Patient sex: M
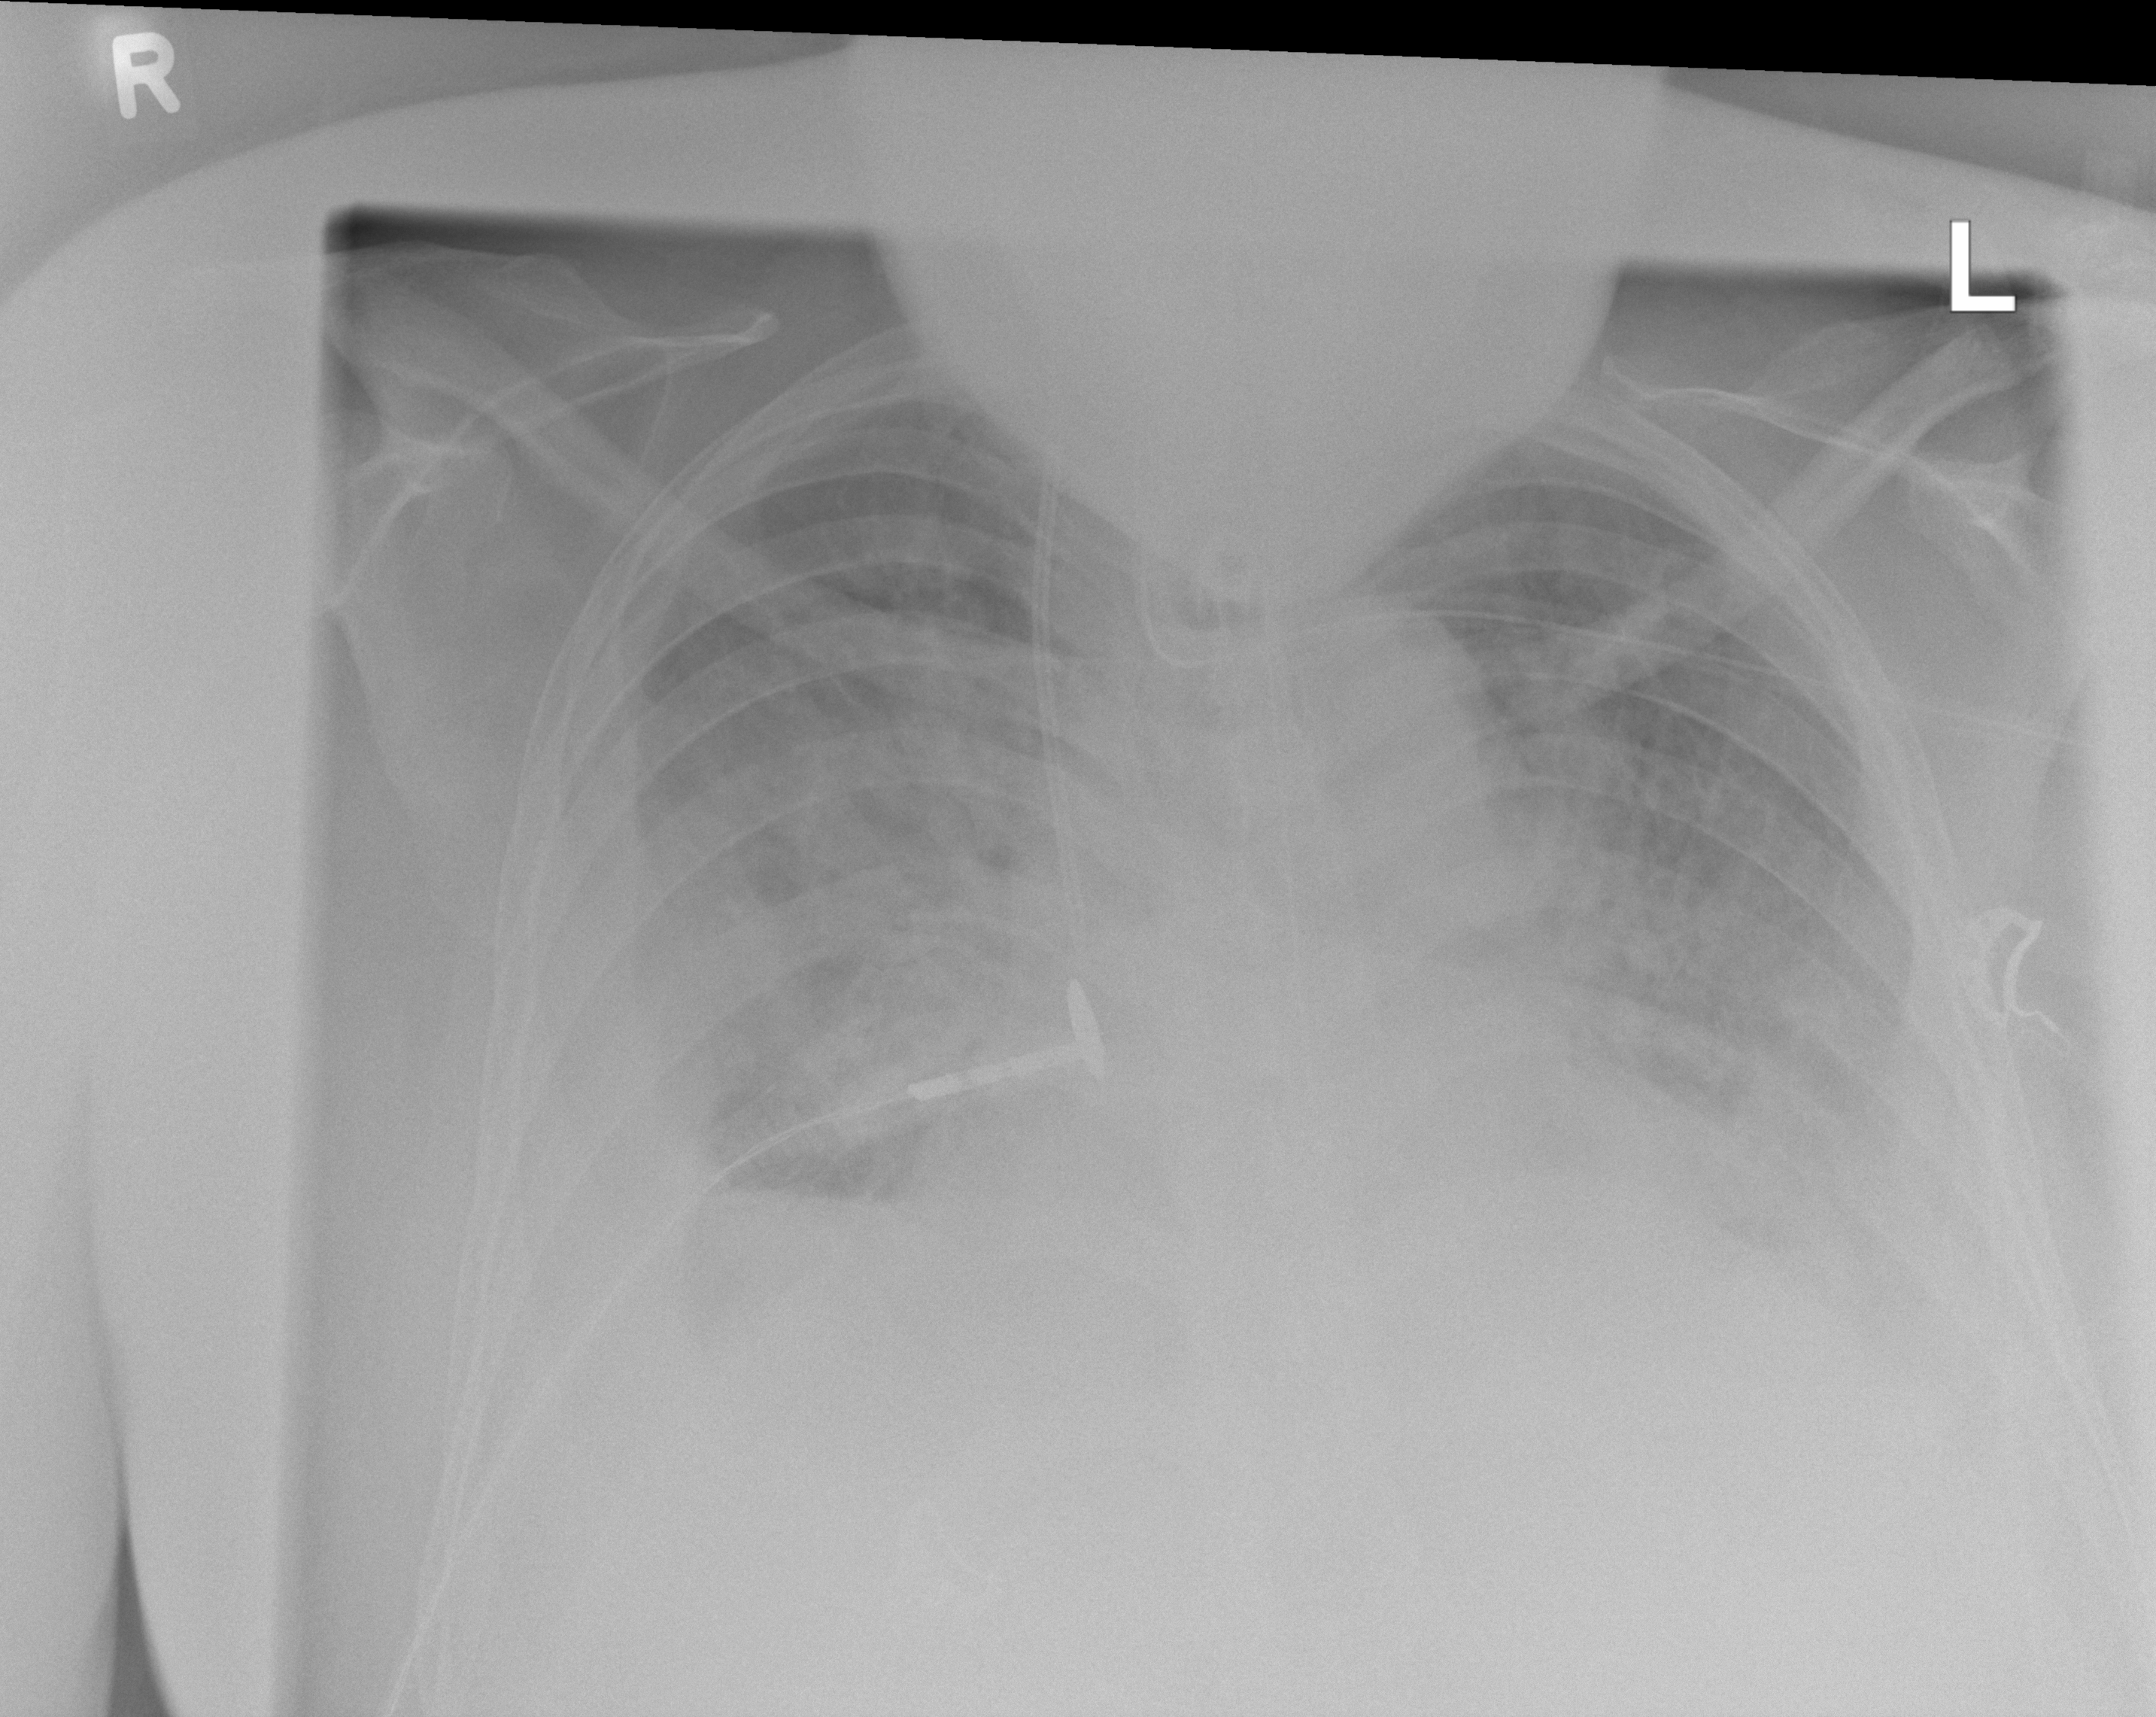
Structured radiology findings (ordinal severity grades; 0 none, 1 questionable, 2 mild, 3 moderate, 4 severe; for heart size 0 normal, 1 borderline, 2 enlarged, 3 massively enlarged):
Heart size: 2
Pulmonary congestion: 2
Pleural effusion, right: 3
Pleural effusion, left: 2
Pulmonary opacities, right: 3
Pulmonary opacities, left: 3
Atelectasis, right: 3
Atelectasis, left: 2